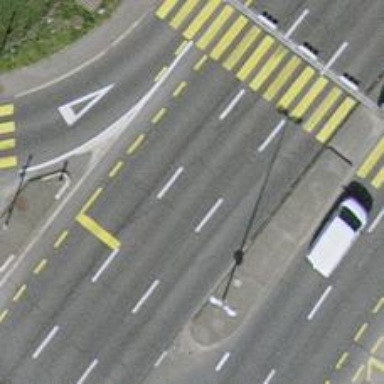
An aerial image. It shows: Road with traffic signals for signaling.